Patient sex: F
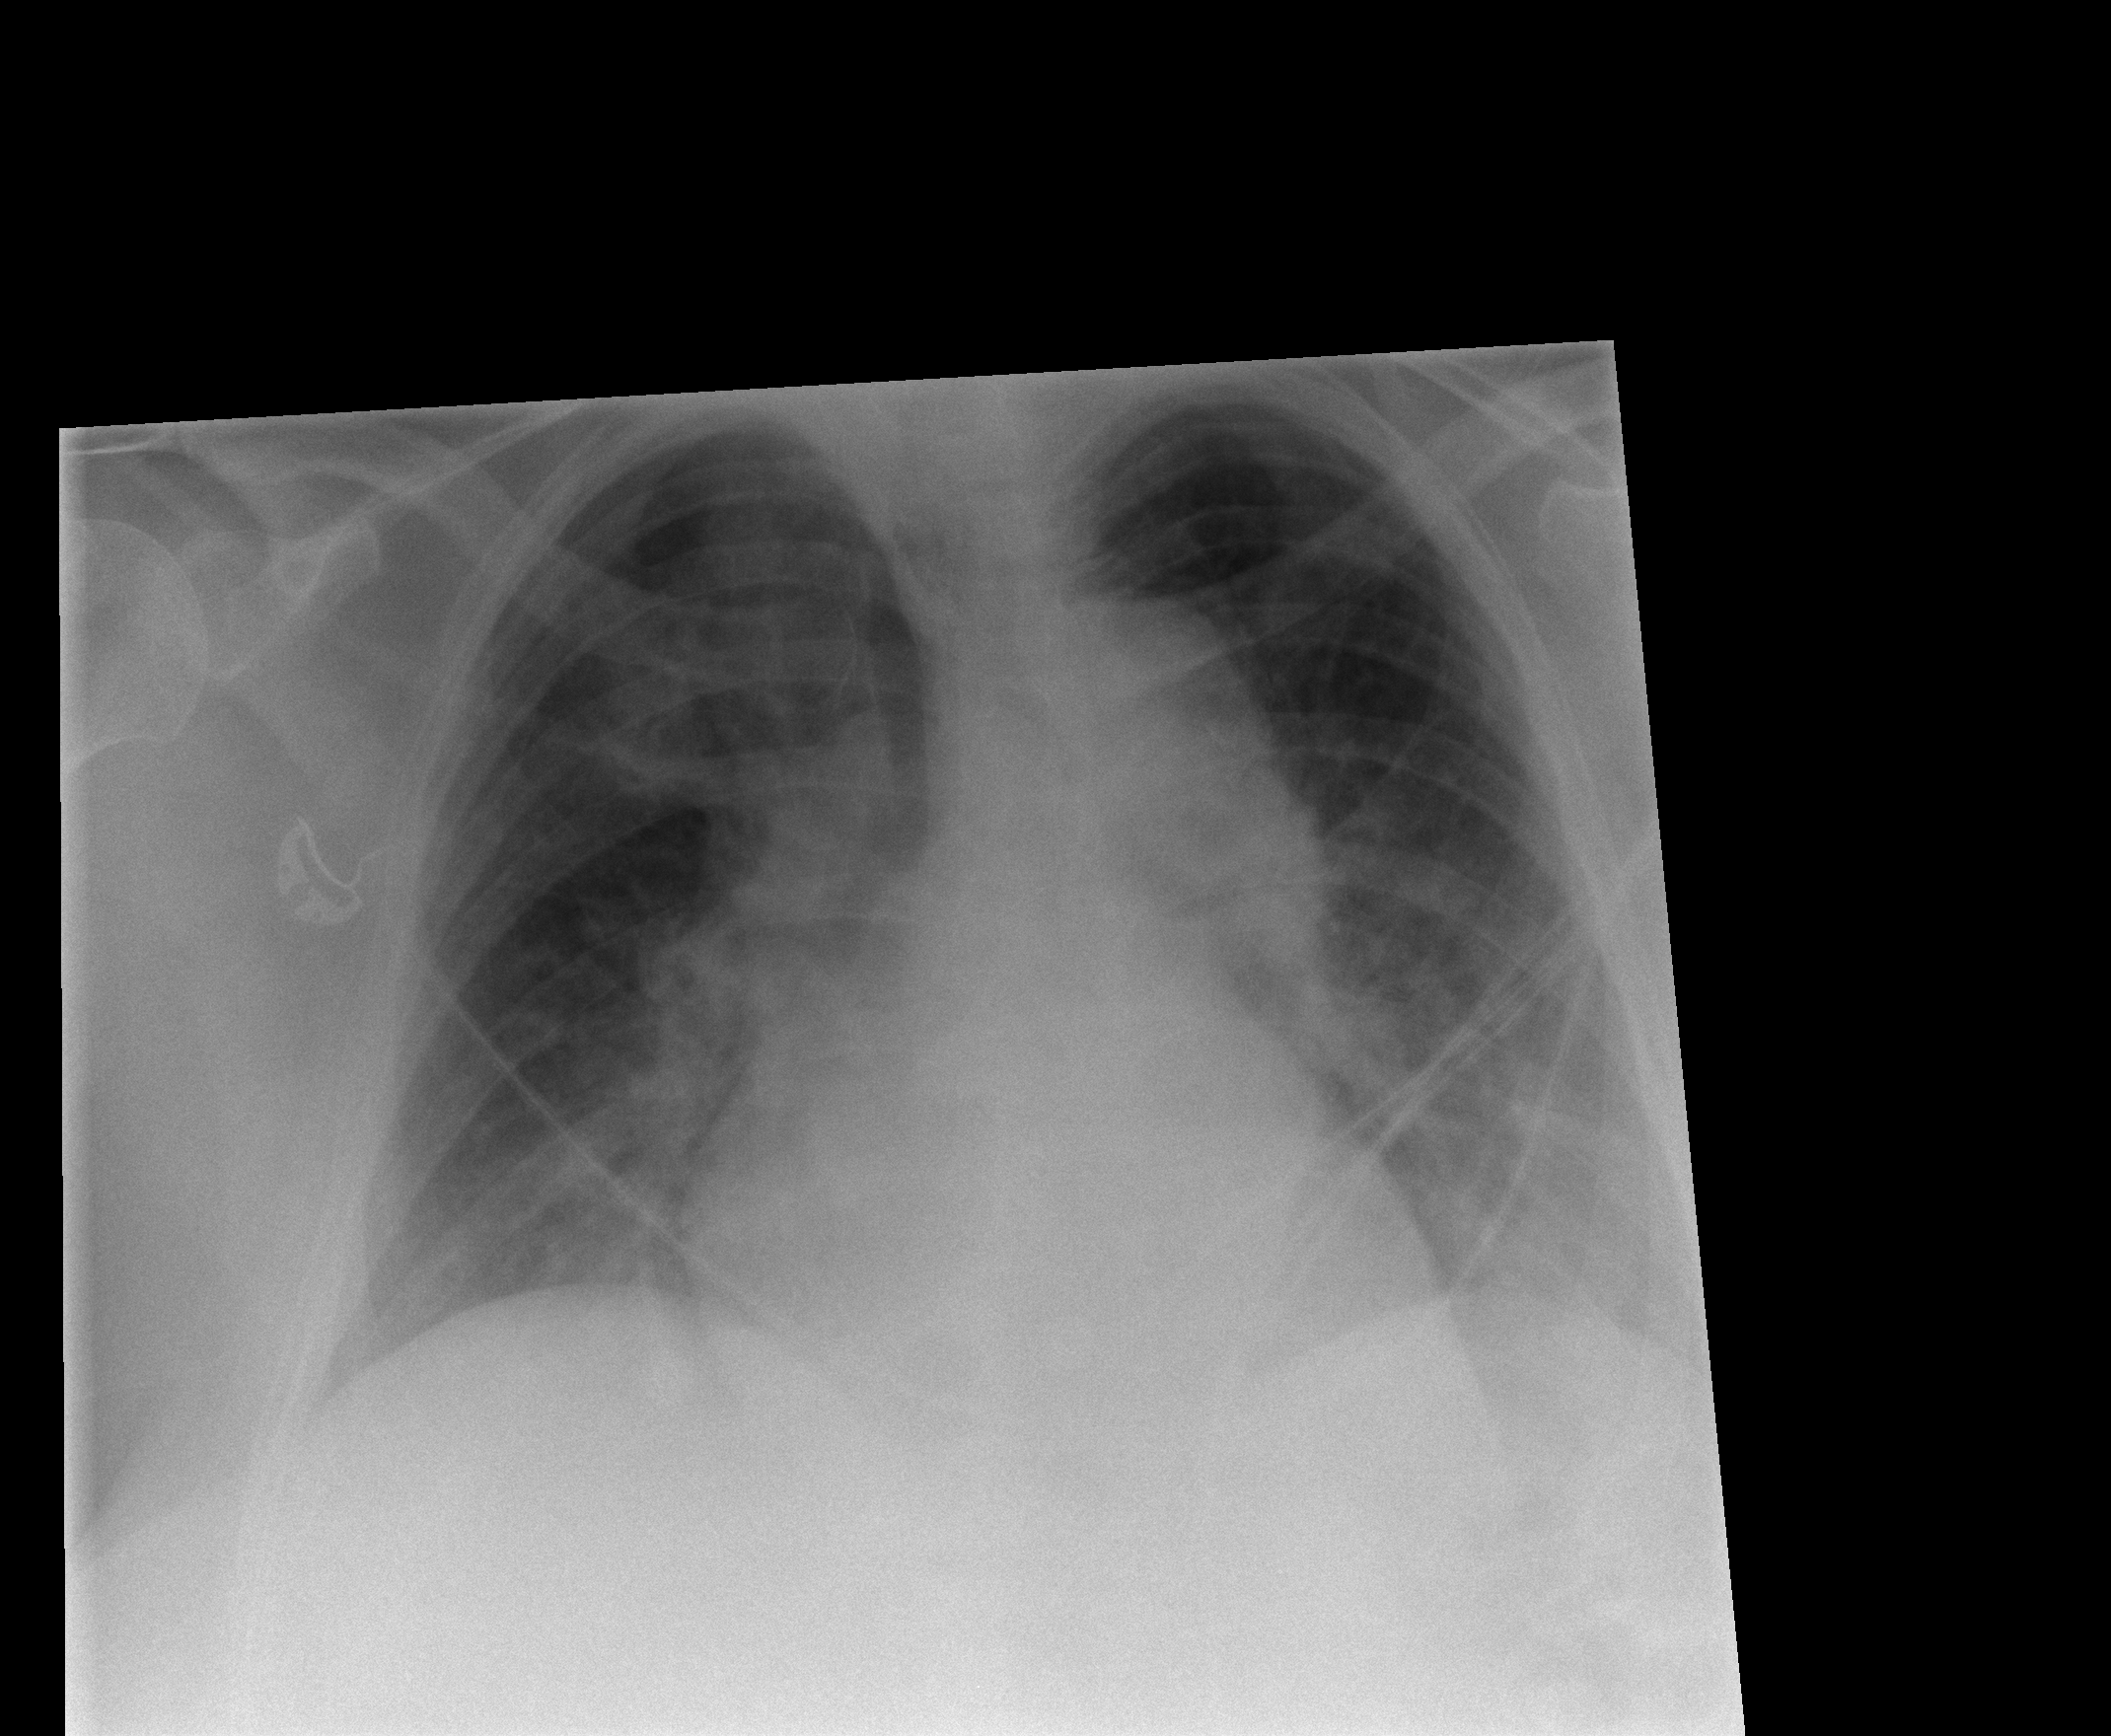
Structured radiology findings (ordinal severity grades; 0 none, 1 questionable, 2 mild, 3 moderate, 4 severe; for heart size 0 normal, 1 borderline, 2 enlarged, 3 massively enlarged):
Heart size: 2
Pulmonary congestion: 2
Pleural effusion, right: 0
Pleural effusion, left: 2
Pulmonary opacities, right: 2
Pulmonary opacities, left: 2
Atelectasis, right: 2
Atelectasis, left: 2